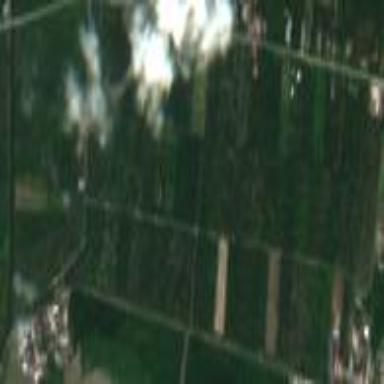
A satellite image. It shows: Orchard filled with coconut palms and oil palms.